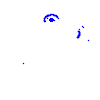
Particle: electron